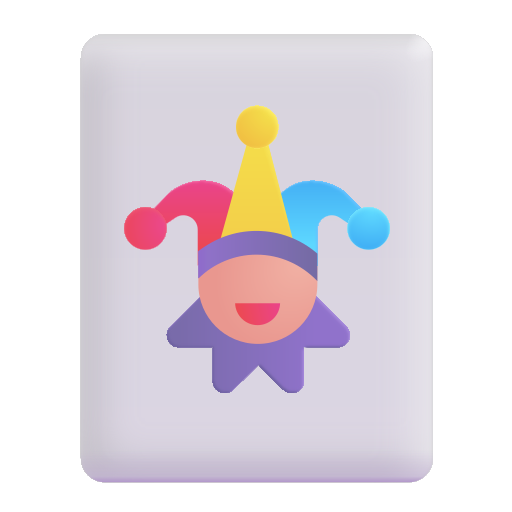
joker color